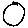
Label: circle